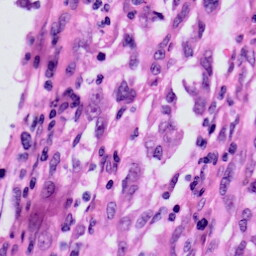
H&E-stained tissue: Skin